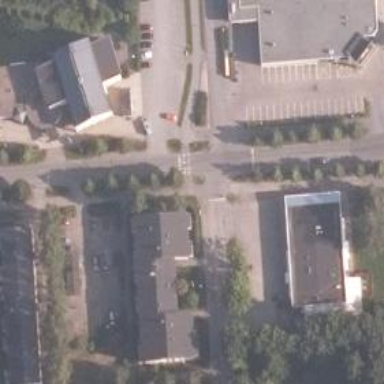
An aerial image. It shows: Residential road with separate sidewalks and cycleways.